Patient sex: M
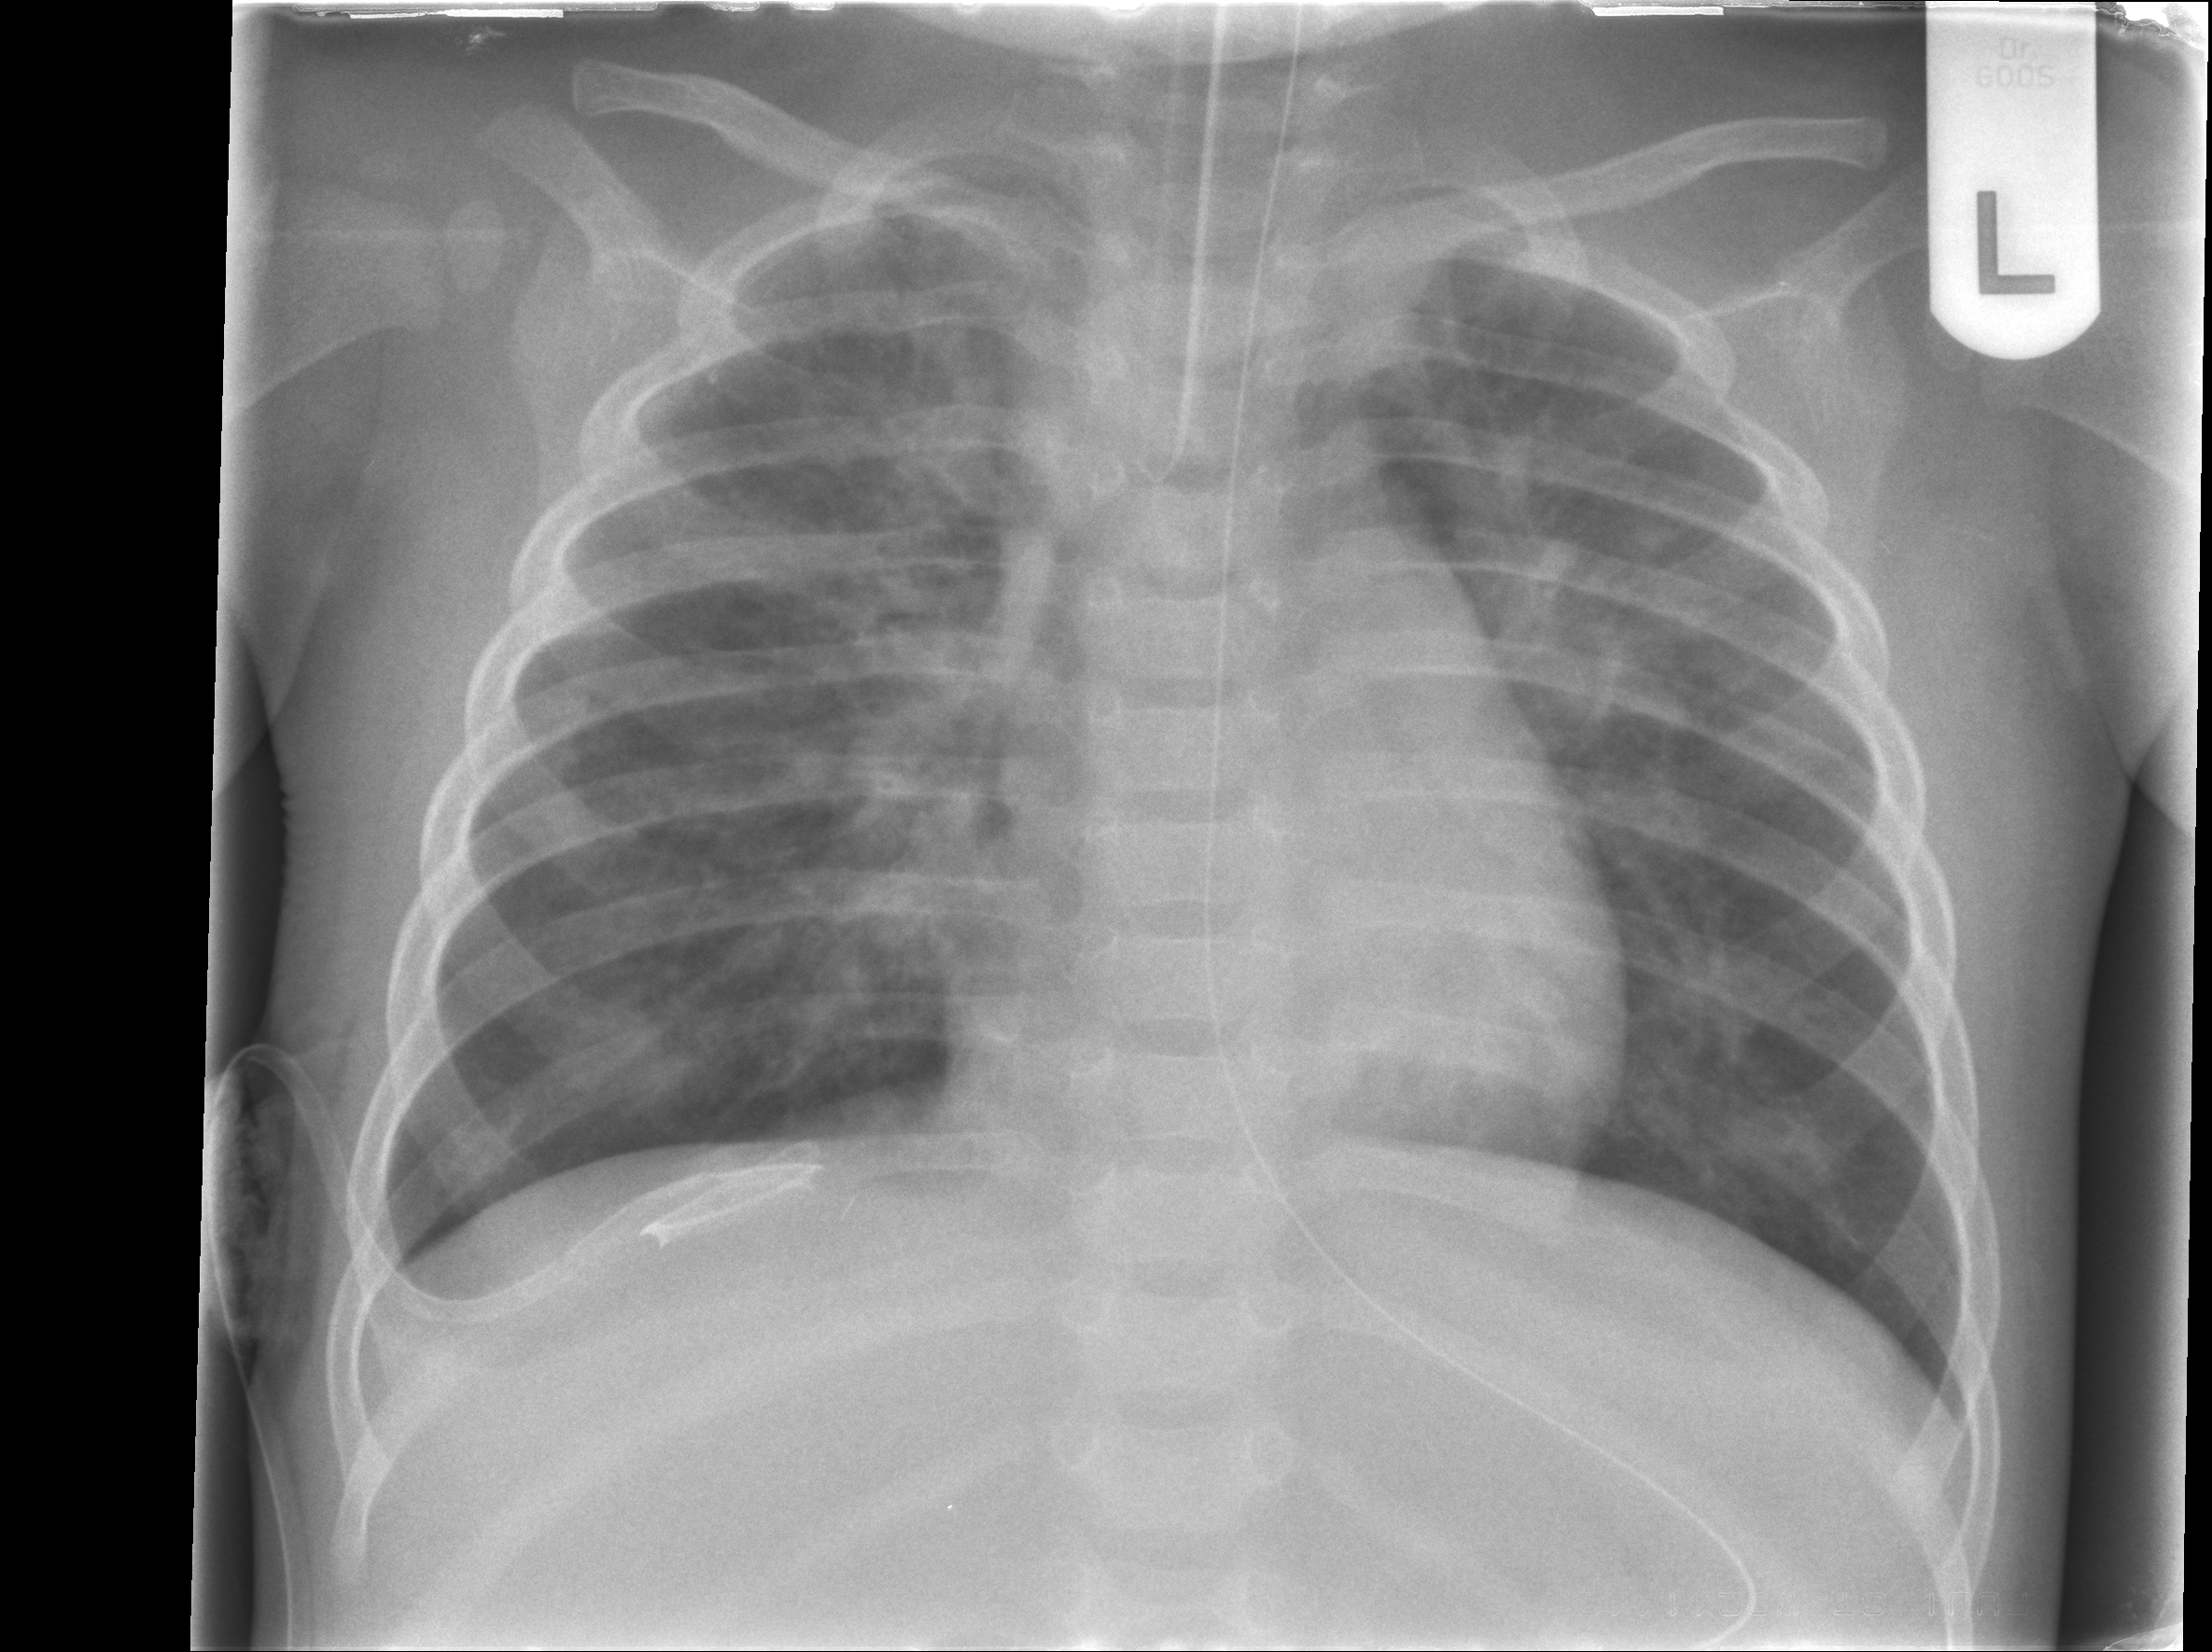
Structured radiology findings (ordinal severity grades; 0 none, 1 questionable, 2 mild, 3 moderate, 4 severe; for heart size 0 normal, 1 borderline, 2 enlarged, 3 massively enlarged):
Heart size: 0
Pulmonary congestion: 0
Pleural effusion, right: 0
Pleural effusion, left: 0
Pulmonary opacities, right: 2
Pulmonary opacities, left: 2
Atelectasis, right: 0
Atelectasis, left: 0